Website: bh-photo
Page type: customer-info-address
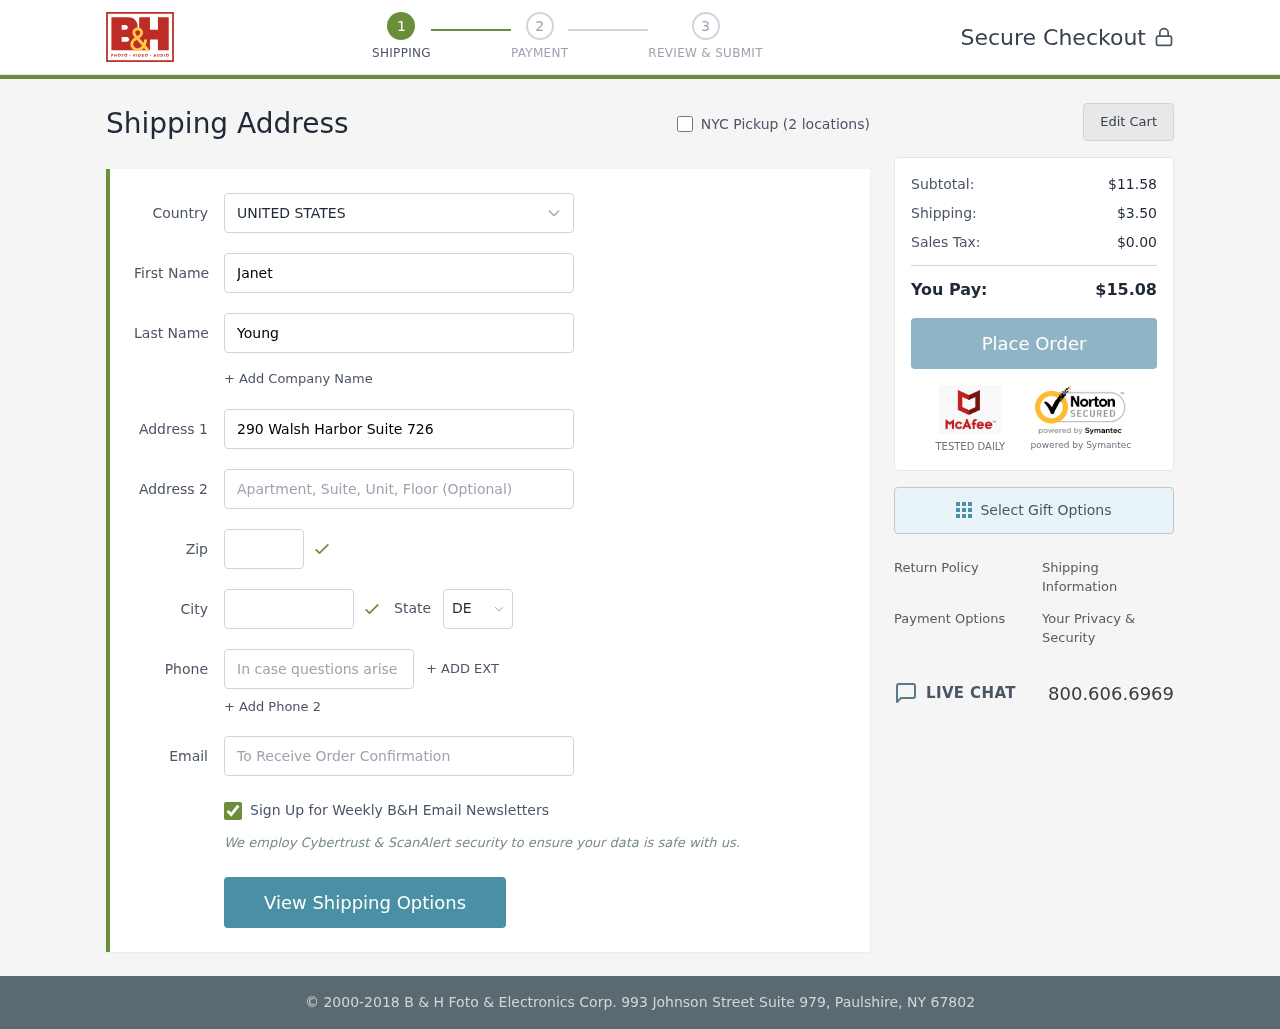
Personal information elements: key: PII_CITY
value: South Michelle
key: PII_COUNTRY
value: United States
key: PII_EMAIL
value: janetyoung@hotmail.com
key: PII_FIRSTNAME
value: Janet
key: PII_LASTNAME
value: Young
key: PII_PHONE
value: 9454381546
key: PII_POSTCODE
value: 05981
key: PII_STATE_ABBR
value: DE
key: PII_STREET
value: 290 Walsh Harbor Suite 726
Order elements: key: ORDER_SUBTOTAL
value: $11.58
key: ORDER_SHIPPING_COST
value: $3.50
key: ORDER_TAX
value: $0.00
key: ORDER_TOTAL
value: $15.08